Interaction volume radius: 10 \u00c5
Interaction volume height: 35 \u00c5
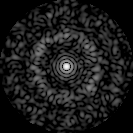
Disorder parameter: 0.8474